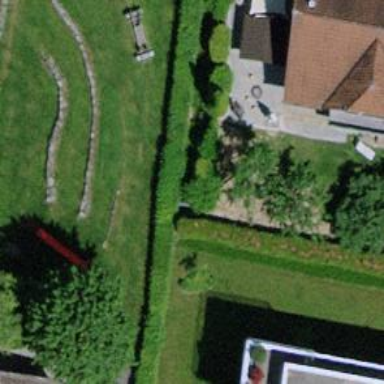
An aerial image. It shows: Hedge barrier.